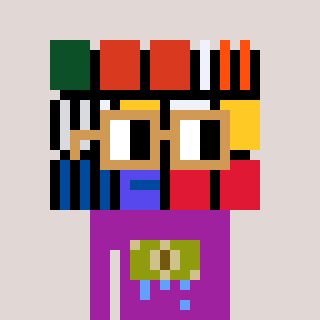
a pixel art character with square brown glasses, a abstract-shaped head and a magenta-colored body on a warm background